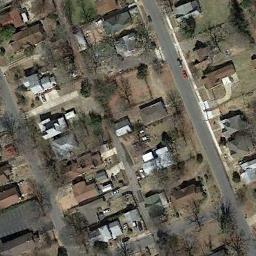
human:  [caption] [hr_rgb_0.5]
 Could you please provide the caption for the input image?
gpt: The dense medium residential area has some houses arranged in lines and two roads go through the medium residential area .

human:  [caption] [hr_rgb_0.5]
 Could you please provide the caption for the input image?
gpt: There aren't many houses in the mid-sized area .

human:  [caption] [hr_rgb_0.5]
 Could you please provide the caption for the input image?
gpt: The medium residential is on the bare land next to the road .

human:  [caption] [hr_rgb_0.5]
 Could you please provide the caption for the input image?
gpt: Many buildings are in medium residential area .

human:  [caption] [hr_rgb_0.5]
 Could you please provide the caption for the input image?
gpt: There are many buildings and withered trees on the medium residential area .